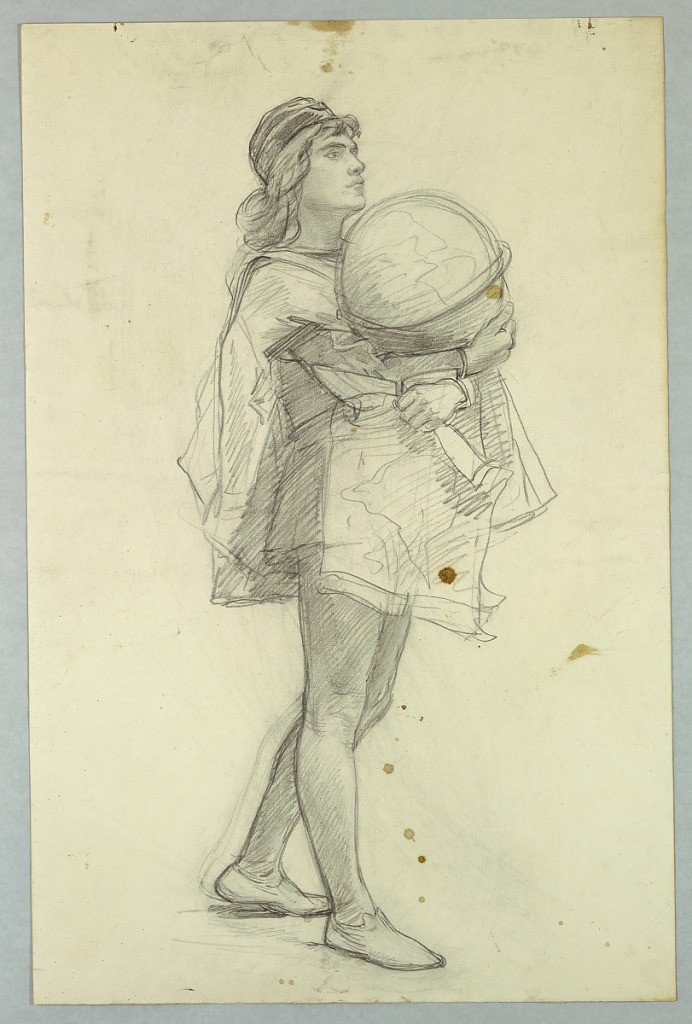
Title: Study of a Man Holding a Globe
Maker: Raimundo de Madrazo, Spanish, 1841–1920
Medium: Graphite on paper
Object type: Drawing
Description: Study of a man holding a globe for the painting The Return of Christopher Columbus to the Spanish Court, currently owned by the Italian Charities of America.